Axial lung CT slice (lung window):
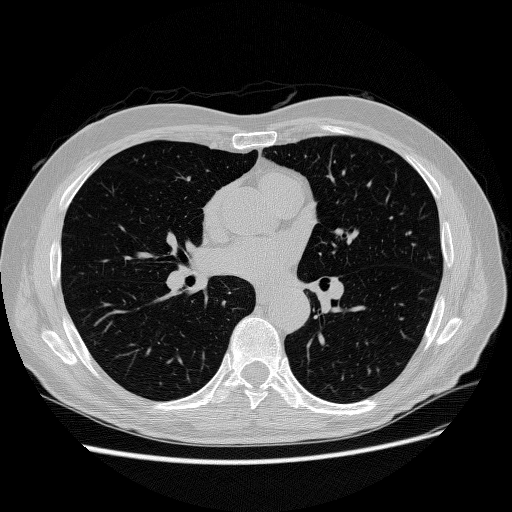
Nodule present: no